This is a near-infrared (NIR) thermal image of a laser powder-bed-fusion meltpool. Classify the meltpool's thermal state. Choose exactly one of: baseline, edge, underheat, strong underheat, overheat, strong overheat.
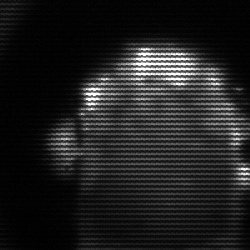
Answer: baseline